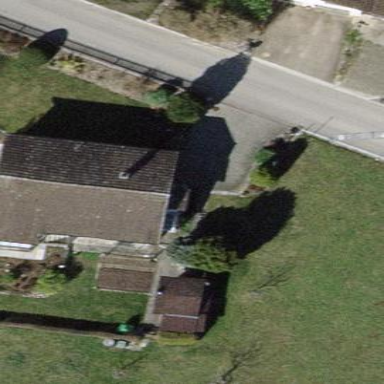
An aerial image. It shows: Detached building with gabled roof.